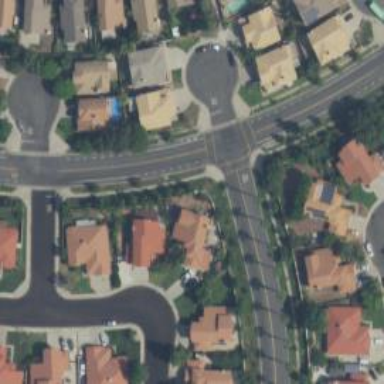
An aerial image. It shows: Marked road crossing.